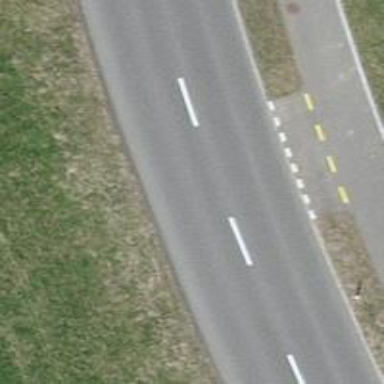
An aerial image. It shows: Cycleway.